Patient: sex F, age 62
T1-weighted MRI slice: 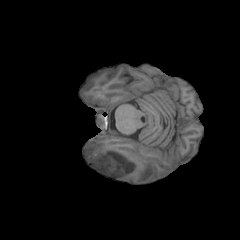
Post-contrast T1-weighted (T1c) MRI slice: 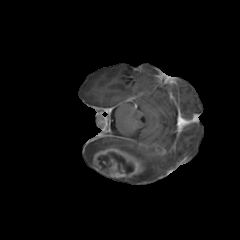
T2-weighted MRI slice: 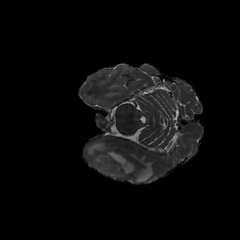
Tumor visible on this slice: yes
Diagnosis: Glioblastoma, IDH-wildtype
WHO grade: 4